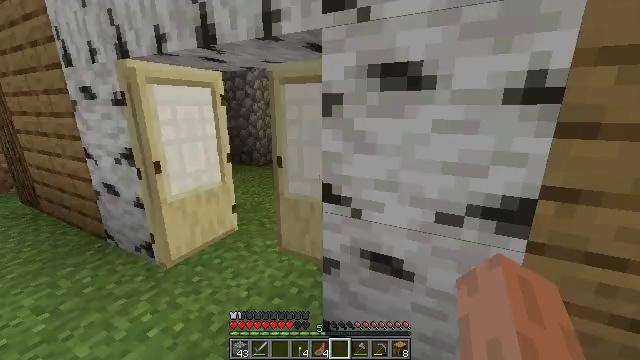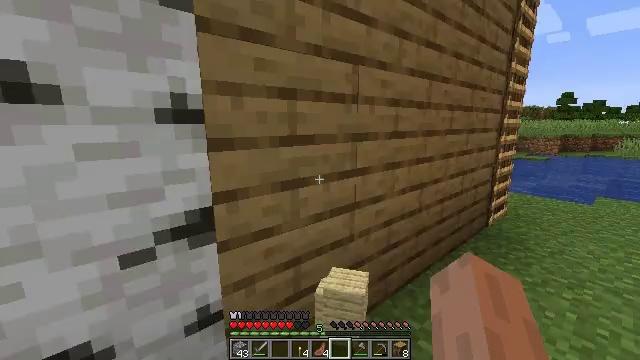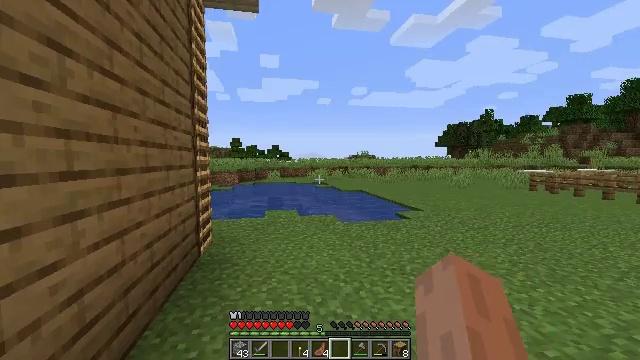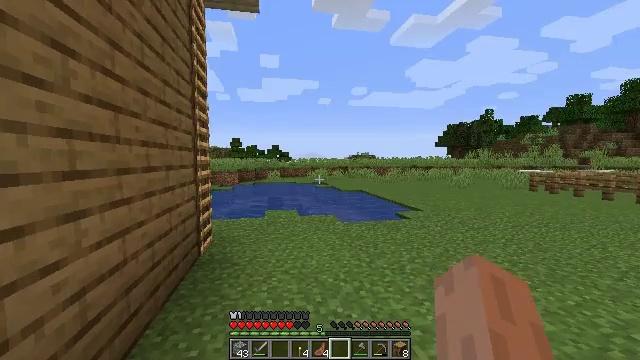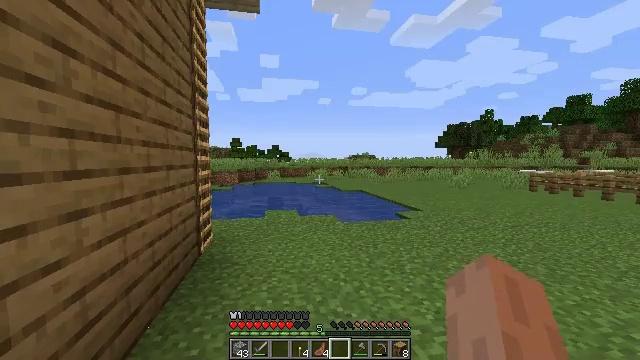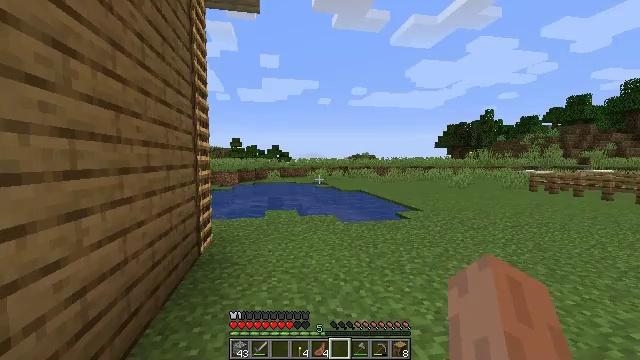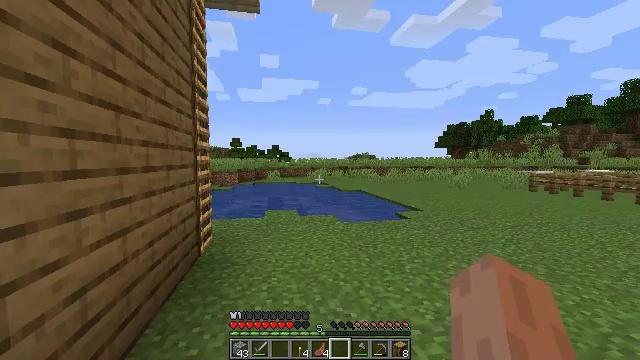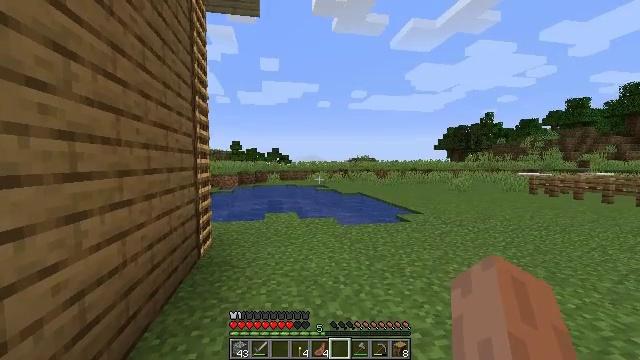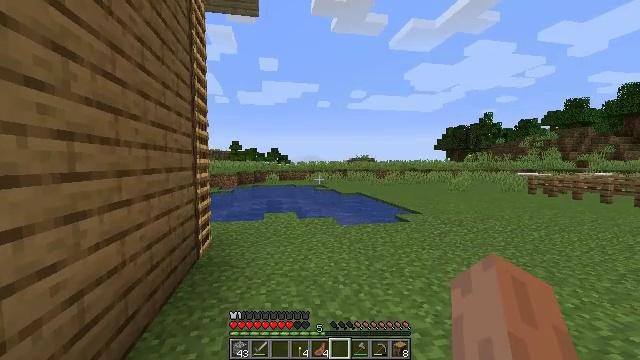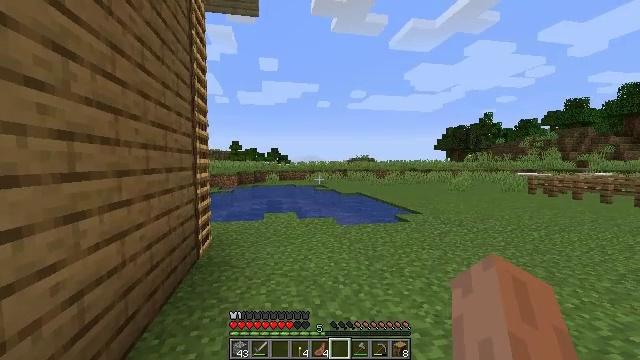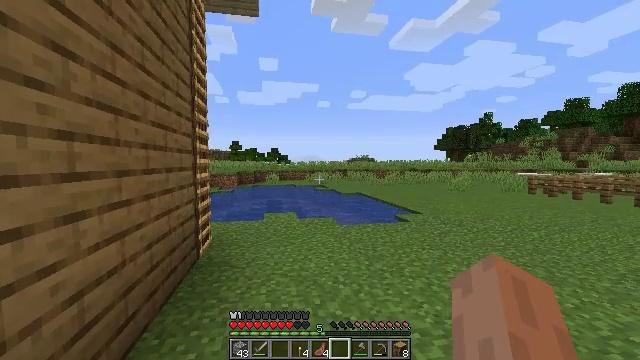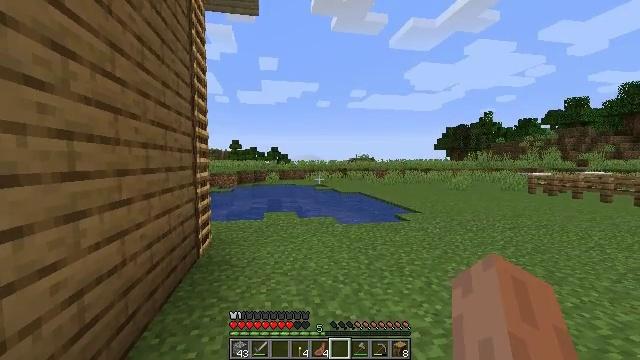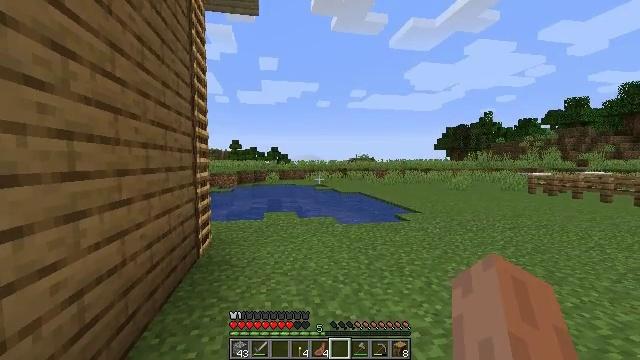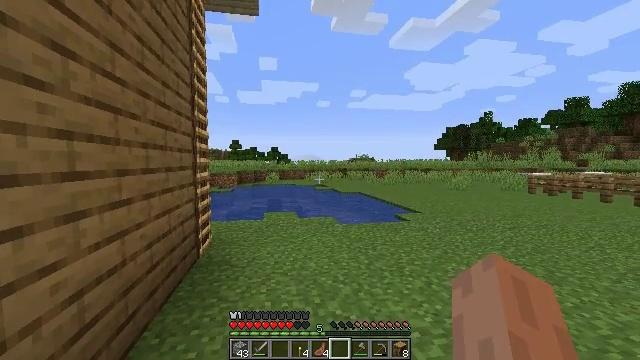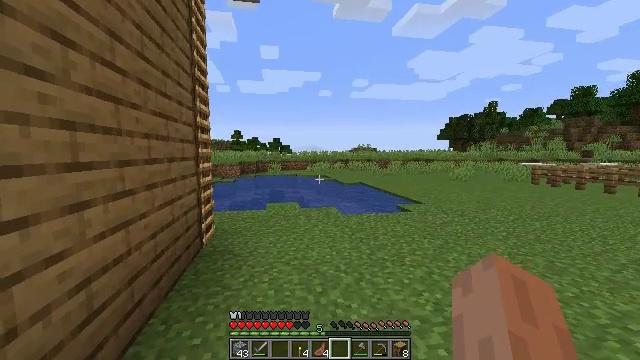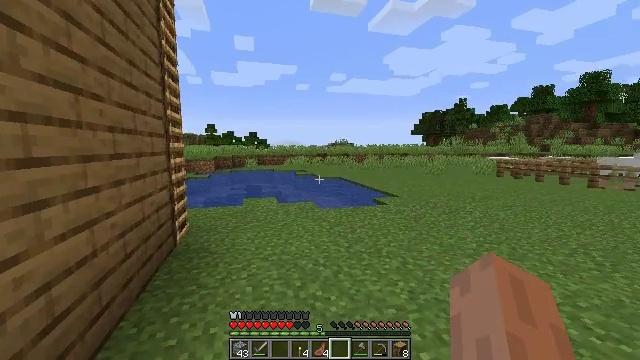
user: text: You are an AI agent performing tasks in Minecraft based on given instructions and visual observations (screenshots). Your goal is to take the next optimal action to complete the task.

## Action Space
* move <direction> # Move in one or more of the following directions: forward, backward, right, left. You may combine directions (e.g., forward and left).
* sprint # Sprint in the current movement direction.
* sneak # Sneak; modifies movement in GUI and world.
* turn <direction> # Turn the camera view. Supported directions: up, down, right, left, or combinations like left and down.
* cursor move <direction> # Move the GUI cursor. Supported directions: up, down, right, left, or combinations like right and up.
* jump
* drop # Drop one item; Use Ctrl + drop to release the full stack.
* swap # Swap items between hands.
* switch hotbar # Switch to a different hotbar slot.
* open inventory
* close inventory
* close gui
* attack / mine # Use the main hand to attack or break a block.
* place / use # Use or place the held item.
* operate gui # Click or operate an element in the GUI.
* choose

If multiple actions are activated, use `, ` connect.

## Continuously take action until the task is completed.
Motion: motion action
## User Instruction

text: Get birch slabs by crafting them.
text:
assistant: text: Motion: no_op
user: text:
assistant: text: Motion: turn right and up
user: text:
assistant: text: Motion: no_op
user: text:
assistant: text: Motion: no_op
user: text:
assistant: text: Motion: no_op
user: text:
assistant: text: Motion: no_op
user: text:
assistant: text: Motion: no_op
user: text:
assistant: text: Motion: no_op
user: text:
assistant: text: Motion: no_op
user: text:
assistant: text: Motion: no_op
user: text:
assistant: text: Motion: no_op
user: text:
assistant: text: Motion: no_op
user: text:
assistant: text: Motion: no_op
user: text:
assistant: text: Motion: turn down
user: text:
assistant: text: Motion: turn right and down
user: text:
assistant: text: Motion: turn right
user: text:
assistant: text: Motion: turn right and down
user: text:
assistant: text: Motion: move forward, turn right and down
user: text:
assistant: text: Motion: move forward
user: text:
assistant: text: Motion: move forward, turn left
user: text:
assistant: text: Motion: move forward, turn left
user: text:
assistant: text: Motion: move forward, turn left and down
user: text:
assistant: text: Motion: turn left and down
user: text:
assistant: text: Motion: turn left and down
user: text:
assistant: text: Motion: turn left and down
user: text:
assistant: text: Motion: turn left and down
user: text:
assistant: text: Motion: turn left and down
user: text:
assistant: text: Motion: turn left and down
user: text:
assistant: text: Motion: turn left
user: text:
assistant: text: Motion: turn left